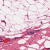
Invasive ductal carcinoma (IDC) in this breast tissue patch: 0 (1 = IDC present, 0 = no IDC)